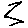
Label: zigzag